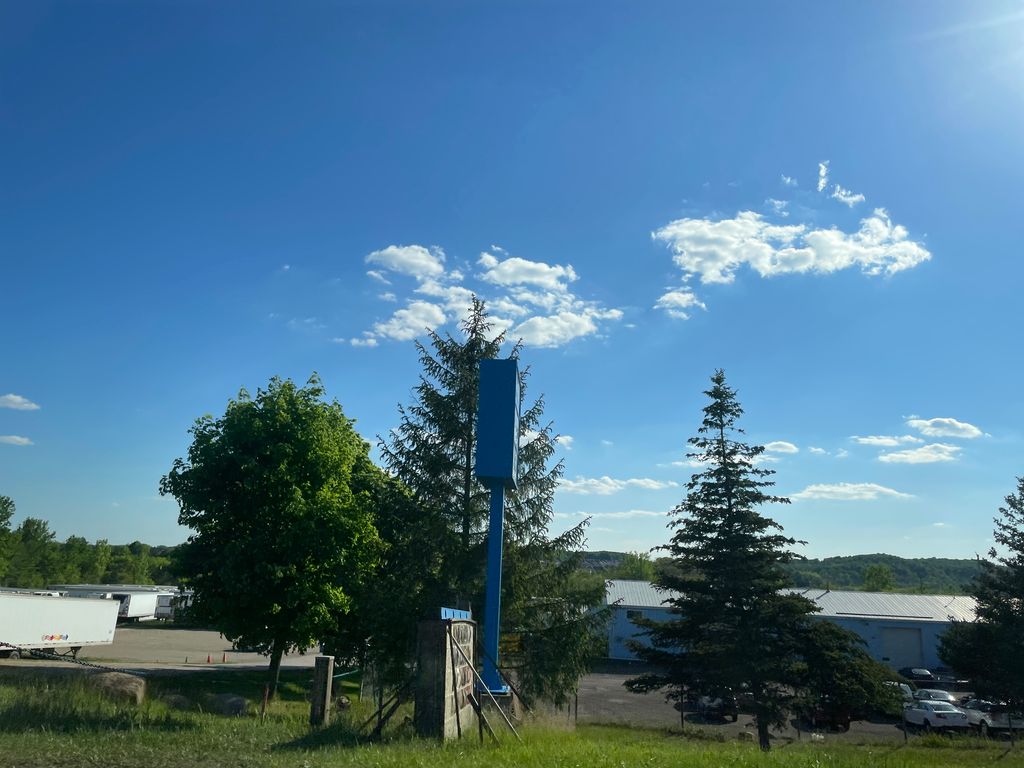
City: kitchener-waterloo